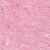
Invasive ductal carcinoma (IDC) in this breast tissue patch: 0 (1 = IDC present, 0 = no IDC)